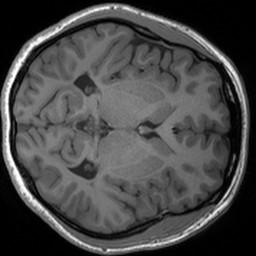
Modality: T1w
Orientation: axial
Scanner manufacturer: siemens
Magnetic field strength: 3 T
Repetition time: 1.54 s
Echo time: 0.00234 s